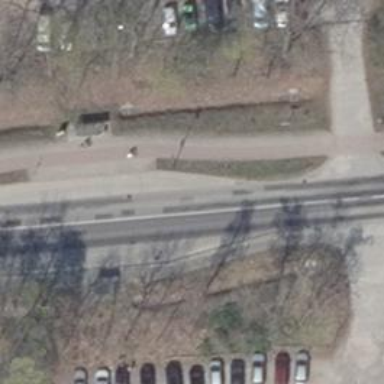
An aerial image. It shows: Footway along the road.